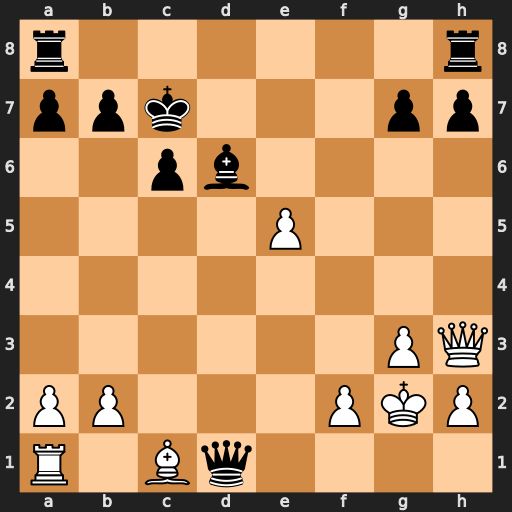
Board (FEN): r6r/ppk3pp/2pb4/4P3/8/6PQ/PP3PKP/R1Bq4
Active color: w
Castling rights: -
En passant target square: -
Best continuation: exd6+ Qxd6 Bf4 Qxf4 gxf4